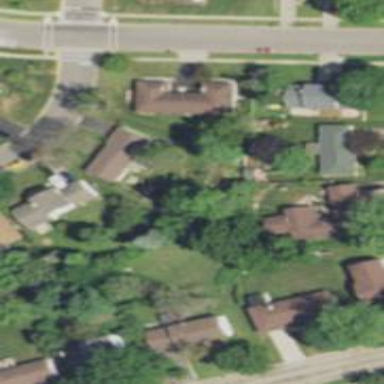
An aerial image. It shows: Neighborhood.